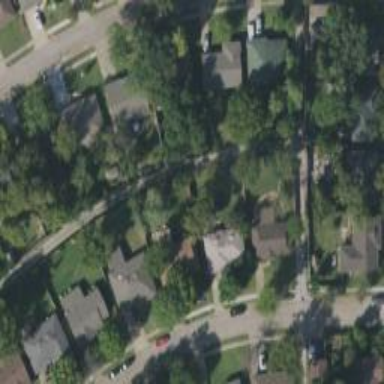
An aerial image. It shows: Alleyway designated as service road.